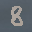
Label: 8